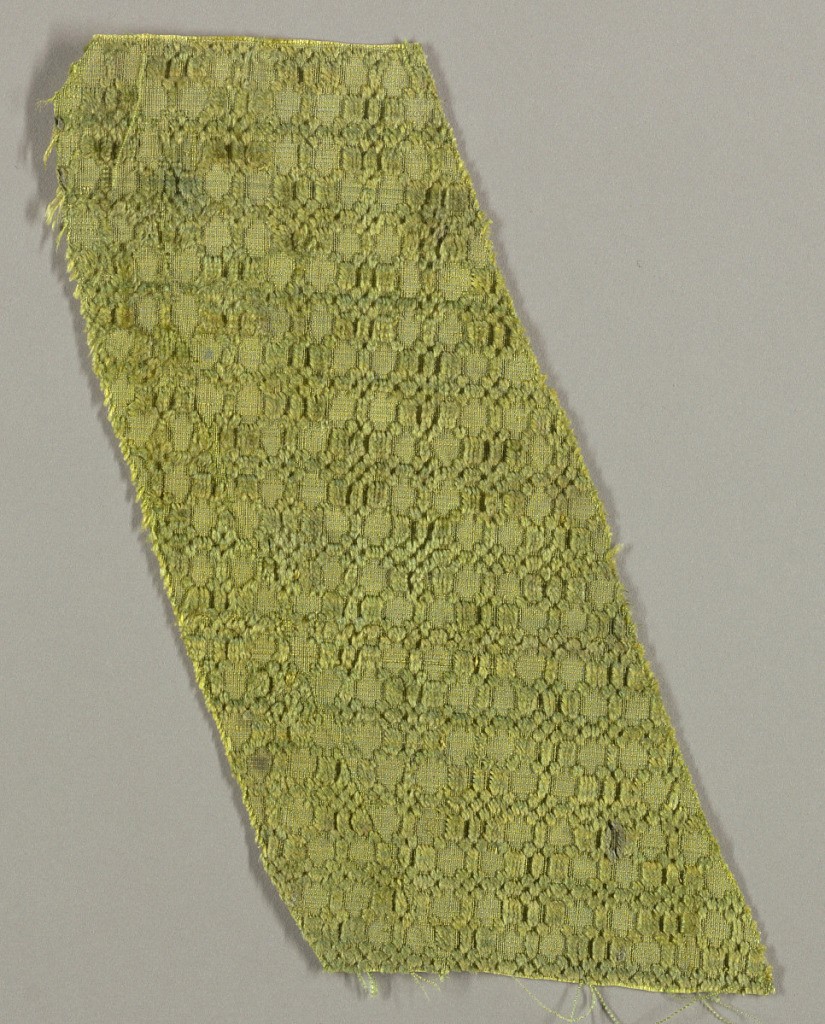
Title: Fragment
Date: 17th century
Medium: silk Technique: cut supplementary warp pile in a plain weave foundation (velvet) Label: Silk cut velvet in a plain weave foundation
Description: Small scale pattern of blocks in a grid creating roughly a rosette pattern.